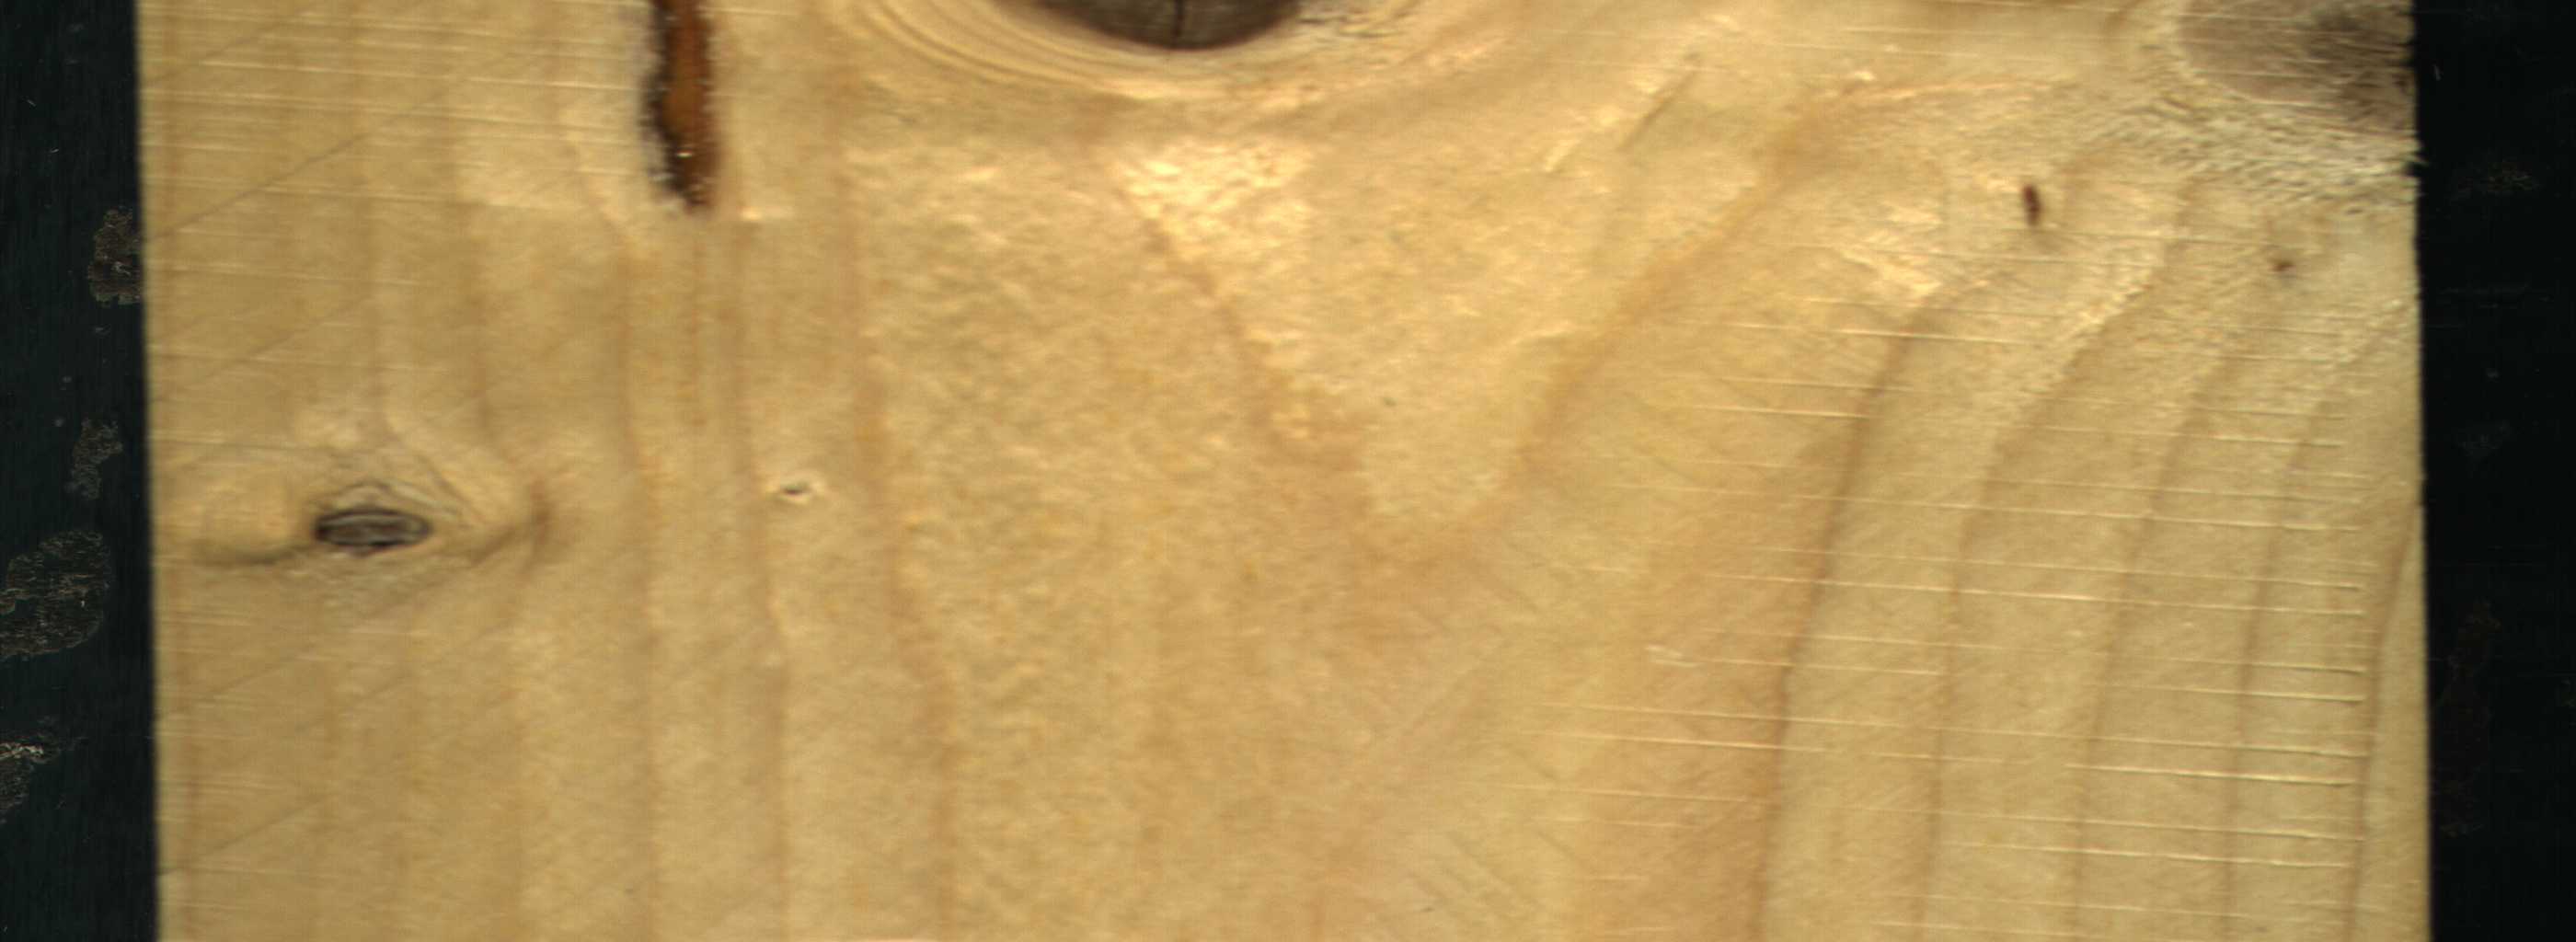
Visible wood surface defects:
resin
Dead_Knot
Dead_Knot
Live_Knot